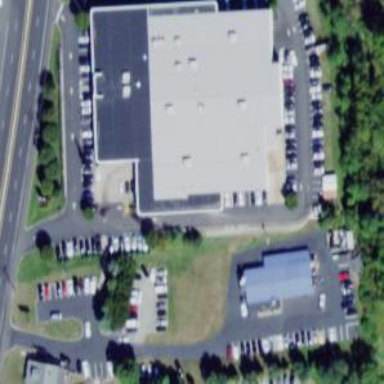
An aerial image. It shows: Building housing car shop.